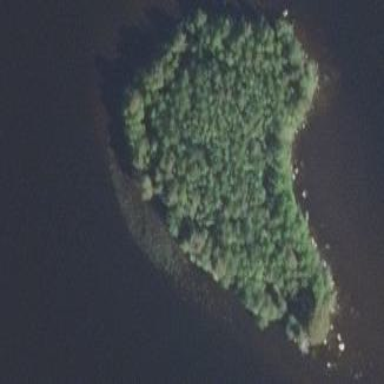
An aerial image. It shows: Islet.